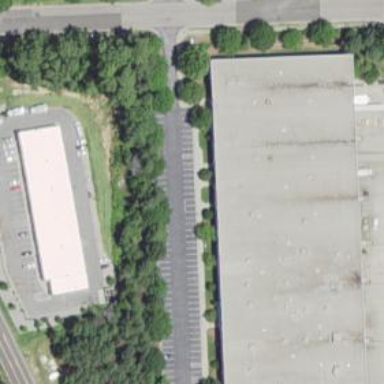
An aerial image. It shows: Commercial building.